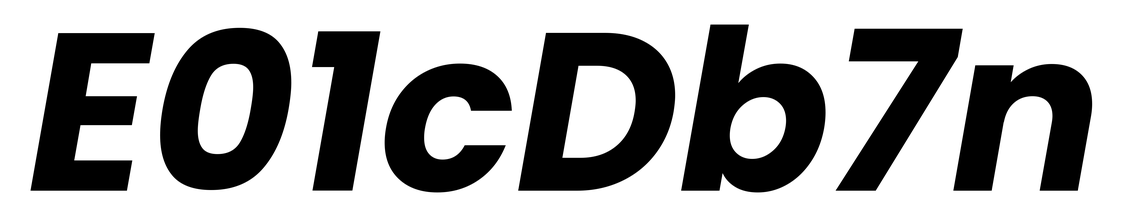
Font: Poppins-BoldItalic